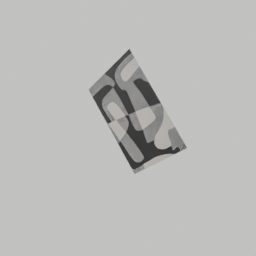
Label: decoration